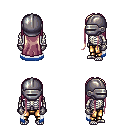
a pixel art fantasy rpg character, male body template, skeleton, white trimmed cape, gold greaves, white blonde extra-long hairstyle, metal helm, metal gloves, four views (front, back, left, right), 2x2 character sprite sheet, small pixel art, hard edges, no anti-aliasing